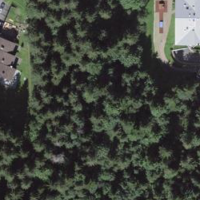
EUNIS habitat code: 44
Species observed at this site:
Equisetum sylvaticum